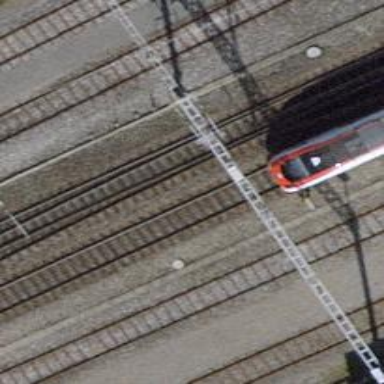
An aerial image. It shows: Single railway track with electrification through contact line.